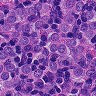
Metastatic tissue present: yes